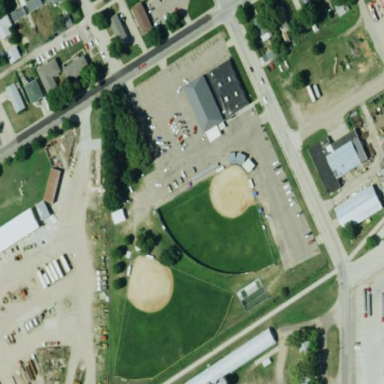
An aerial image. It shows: Baseball pitch for leisure and sports activities.